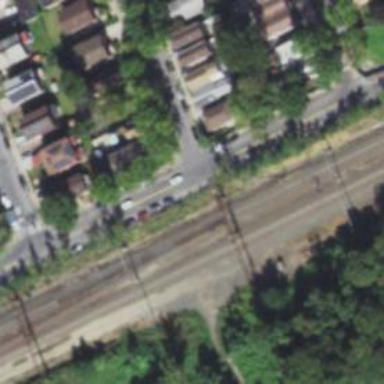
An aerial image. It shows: Railway track with contact lines for electrification.